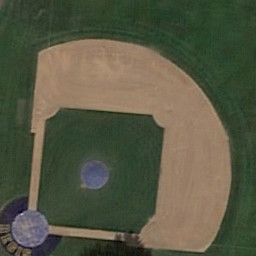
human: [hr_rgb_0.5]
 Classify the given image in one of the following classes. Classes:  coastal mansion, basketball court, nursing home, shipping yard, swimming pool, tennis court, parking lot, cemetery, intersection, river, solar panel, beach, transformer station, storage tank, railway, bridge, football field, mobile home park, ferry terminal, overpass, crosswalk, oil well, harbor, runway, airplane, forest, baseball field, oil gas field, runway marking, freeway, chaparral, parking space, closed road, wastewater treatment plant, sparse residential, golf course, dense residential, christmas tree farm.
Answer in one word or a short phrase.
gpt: baseball field